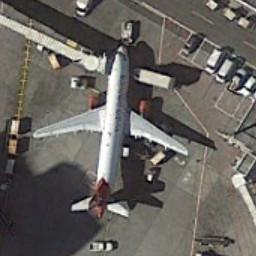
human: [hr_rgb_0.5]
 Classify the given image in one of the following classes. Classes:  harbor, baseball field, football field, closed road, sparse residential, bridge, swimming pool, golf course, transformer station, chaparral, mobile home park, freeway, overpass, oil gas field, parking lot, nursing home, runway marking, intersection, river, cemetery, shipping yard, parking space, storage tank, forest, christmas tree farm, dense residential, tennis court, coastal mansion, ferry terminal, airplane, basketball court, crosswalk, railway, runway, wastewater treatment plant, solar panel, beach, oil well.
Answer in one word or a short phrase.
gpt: airplane